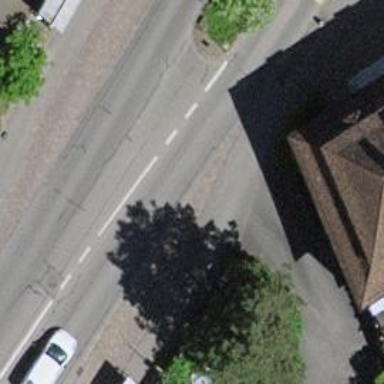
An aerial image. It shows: Bus stop with stop position for public transport.